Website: home-depot
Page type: customer-info-address
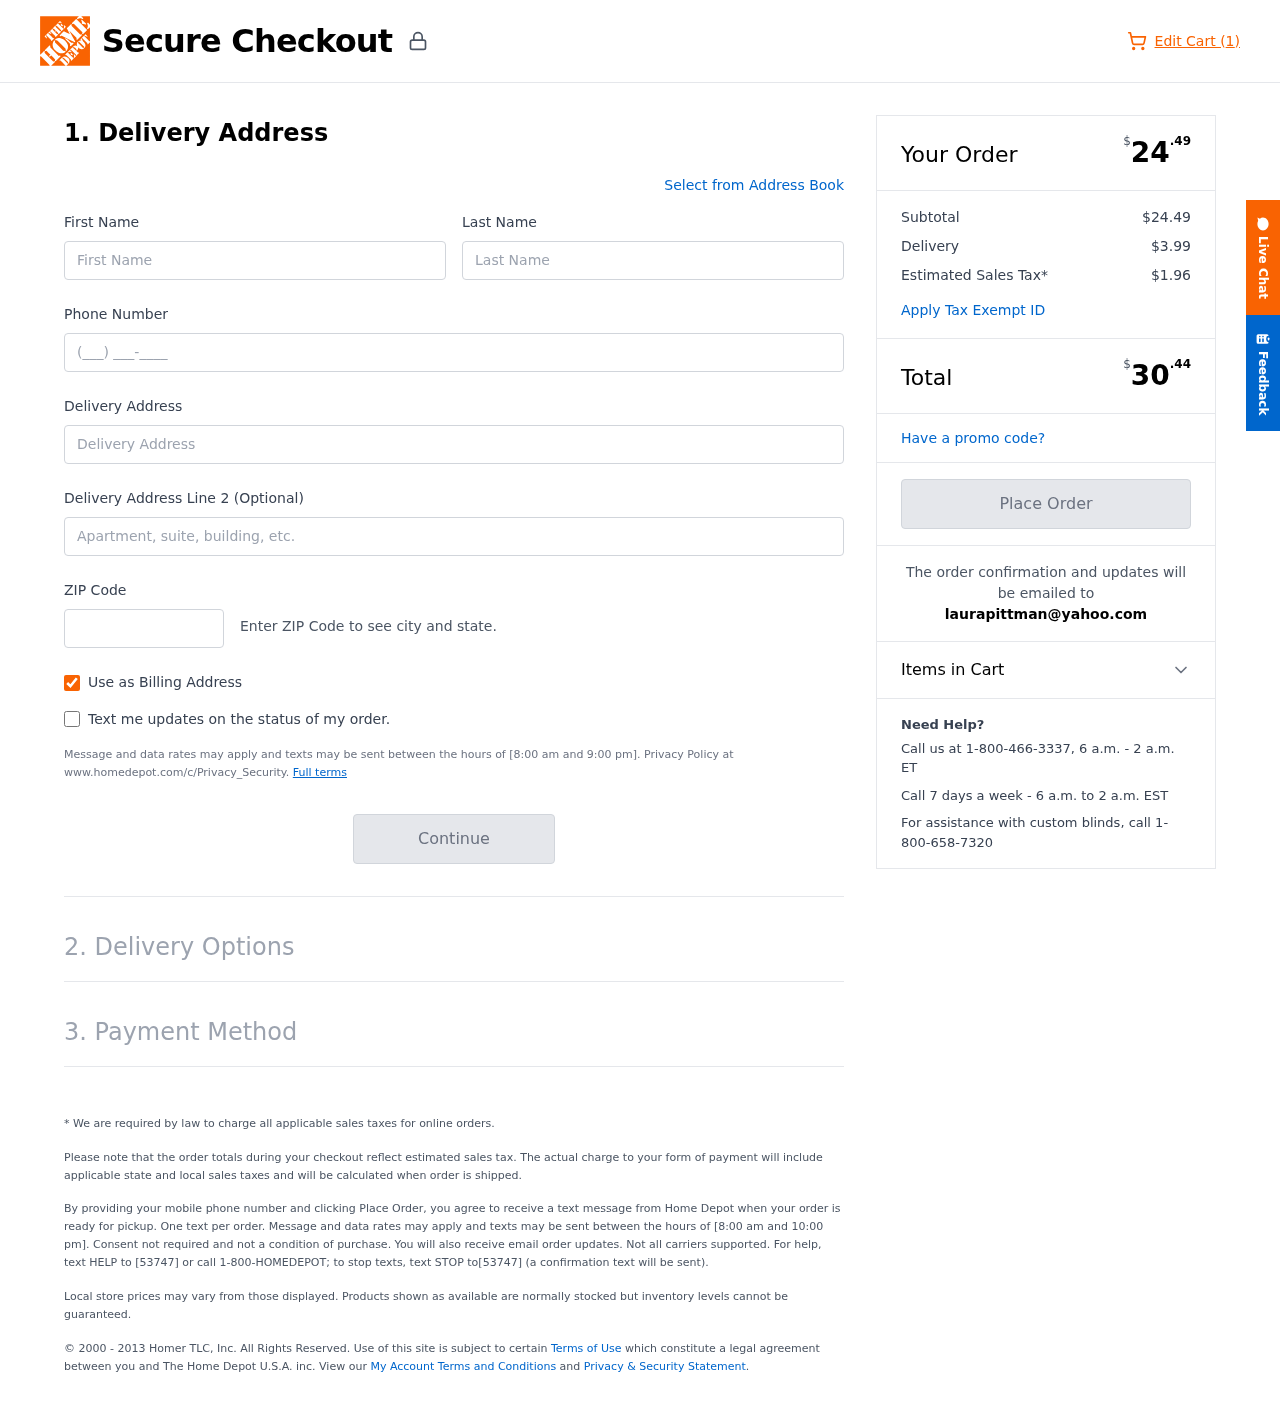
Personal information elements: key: PII_EMAIL
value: laurapittman@yahoo.com
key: PII_FIRSTNAME
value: Laura
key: PII_LASTNAME
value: Pittman
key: PII_PHONE
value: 2522646579
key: PII_POSTCODE
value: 19265
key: PII_STREET
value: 6041 Melissa Lock Apt. 356
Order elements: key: ORDER_NUM_ITEMS
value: Edit Cart (1)
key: ORDER_SUBTOTAL_HEADER
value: $24.49
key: ORDER_SUBTOTAL
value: $24.49
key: ORDER_SHIPPING_COST
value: $3.99
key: ORDER_TAX
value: $1.96
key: ORDER_TOTAL2
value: $30.44